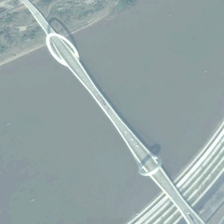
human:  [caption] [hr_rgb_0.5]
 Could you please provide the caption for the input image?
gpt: the narrow bridge spans the curved wide river .

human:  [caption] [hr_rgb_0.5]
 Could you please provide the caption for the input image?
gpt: here is a double tower bridge over the river .

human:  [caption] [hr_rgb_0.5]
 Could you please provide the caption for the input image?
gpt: a narrow bridge with two circles cross the river .

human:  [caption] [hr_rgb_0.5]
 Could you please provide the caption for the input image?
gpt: here is a double tower bridge over the river .

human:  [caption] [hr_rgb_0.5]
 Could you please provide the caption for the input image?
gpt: a bridge is over a large river with some green plants in two sides .